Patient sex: M
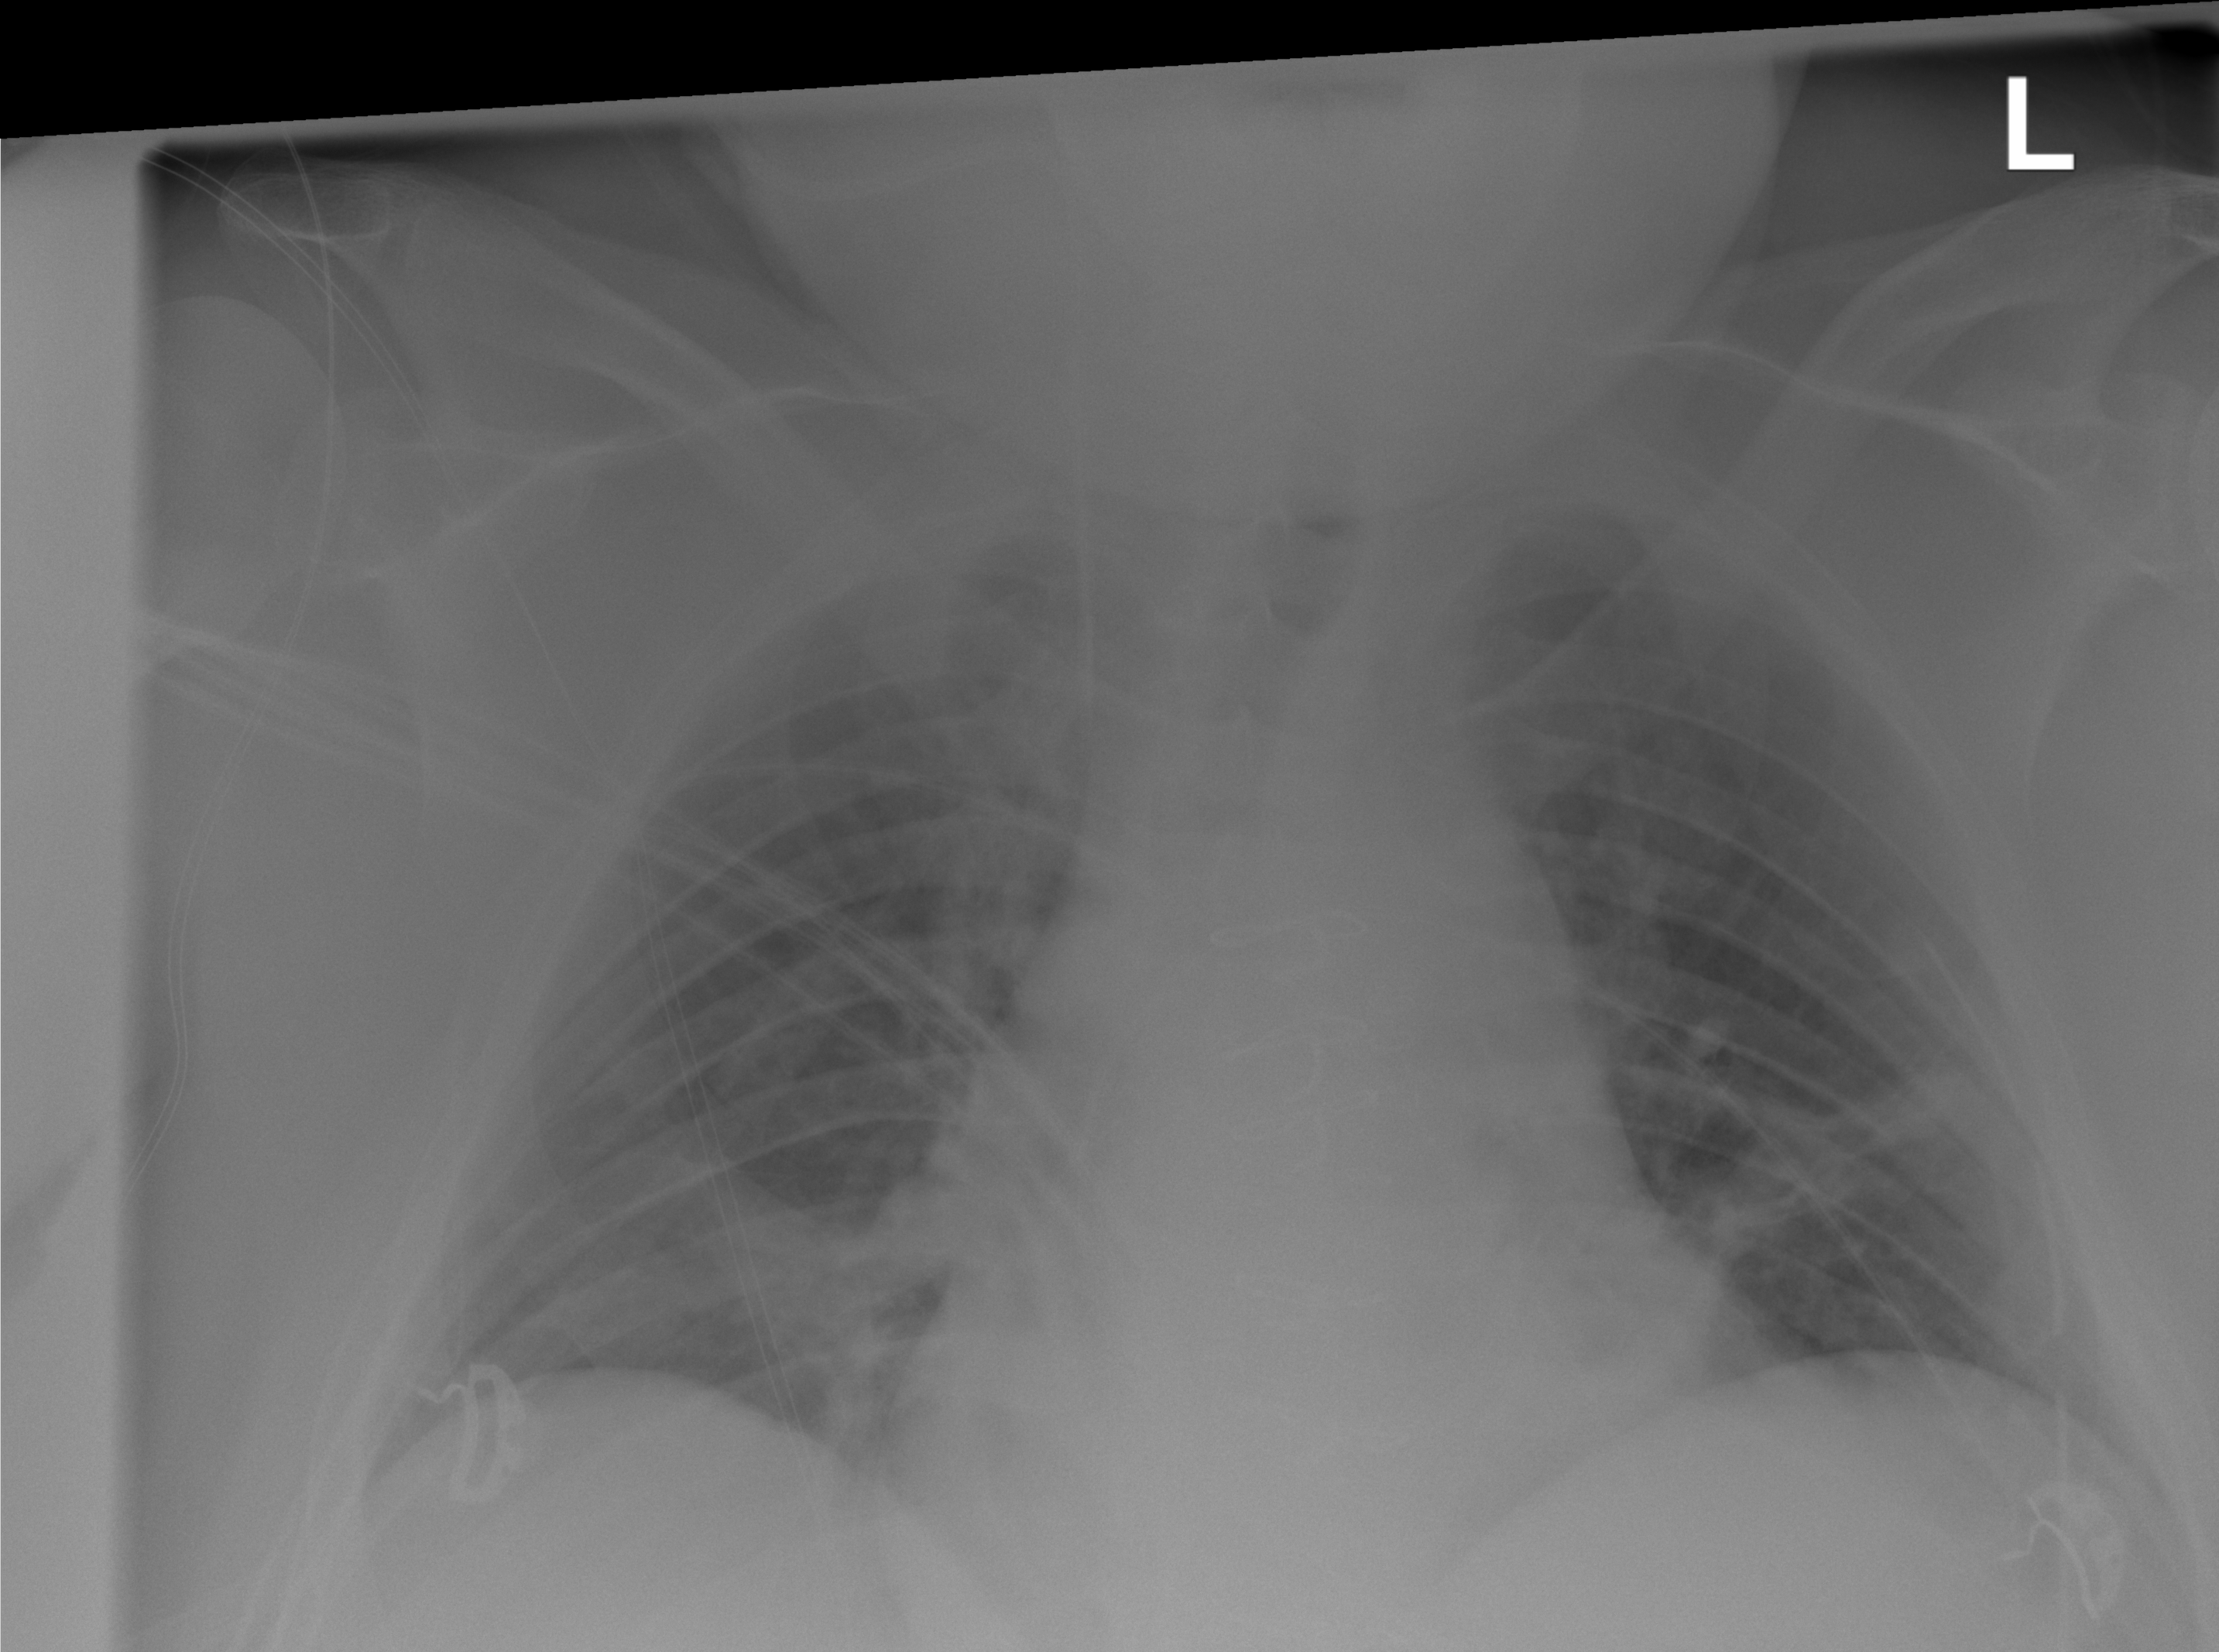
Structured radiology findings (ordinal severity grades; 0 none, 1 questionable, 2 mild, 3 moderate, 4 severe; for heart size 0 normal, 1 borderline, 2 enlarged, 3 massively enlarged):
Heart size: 2
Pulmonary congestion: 2
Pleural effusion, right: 2
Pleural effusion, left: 1
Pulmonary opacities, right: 2
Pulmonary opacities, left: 1
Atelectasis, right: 2
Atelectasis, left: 2